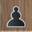
Piece: bP